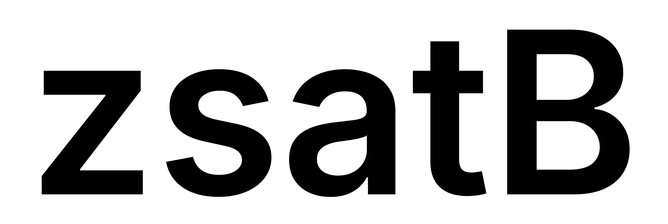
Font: Inter_SemiBold